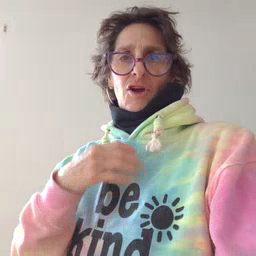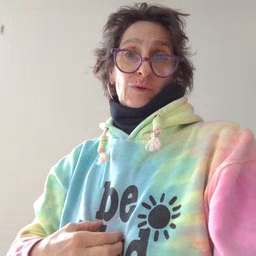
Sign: hungry